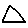
Label: triangle